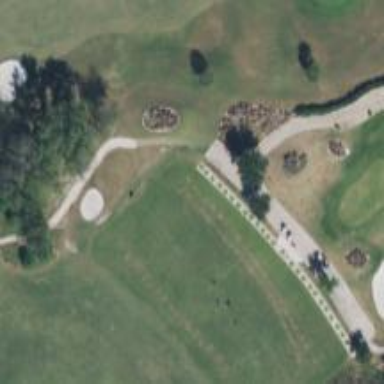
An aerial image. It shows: Service road used as golf cart path.